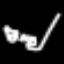
Label: frog